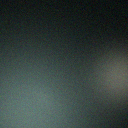
Screen state: off